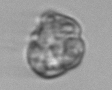
Label: Karenia